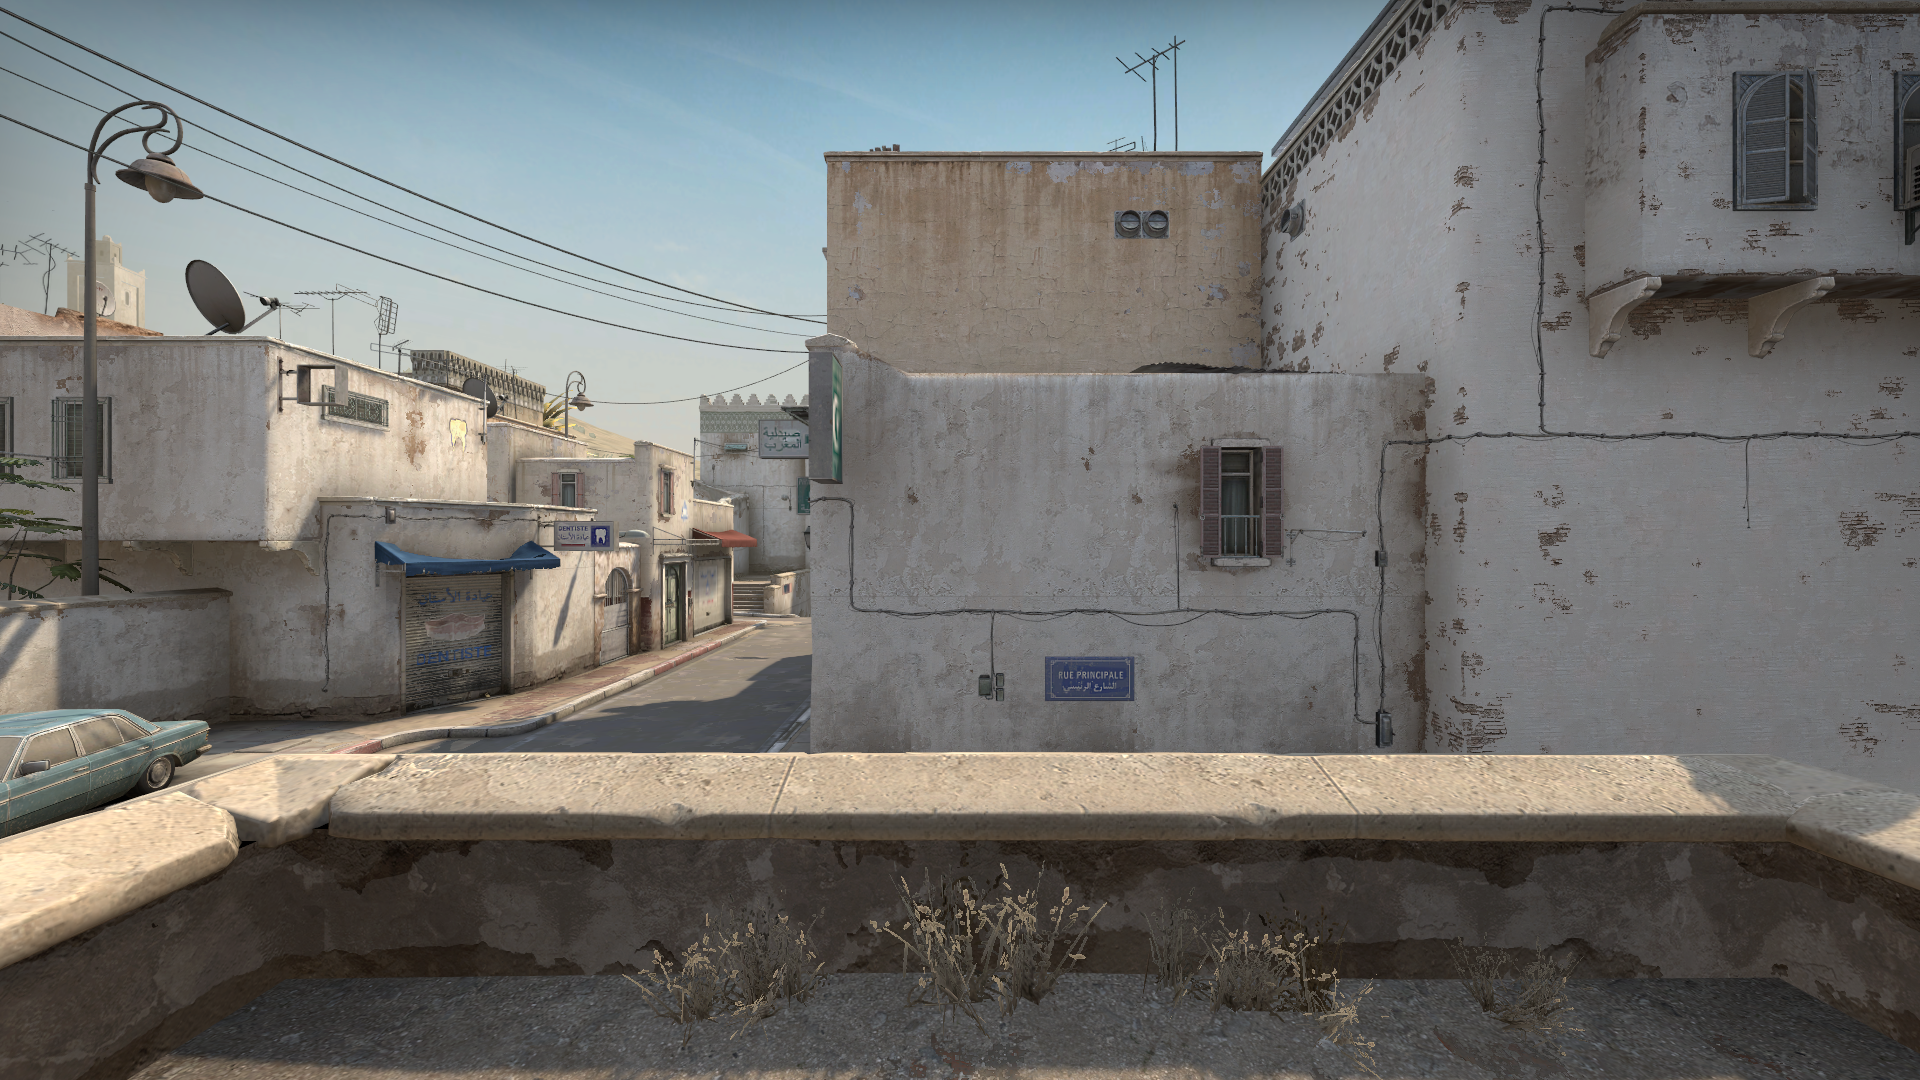
Map: de_dust2